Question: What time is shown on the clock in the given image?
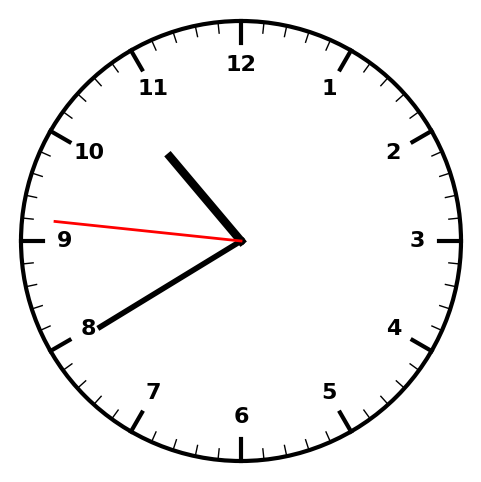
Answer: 10:39:46